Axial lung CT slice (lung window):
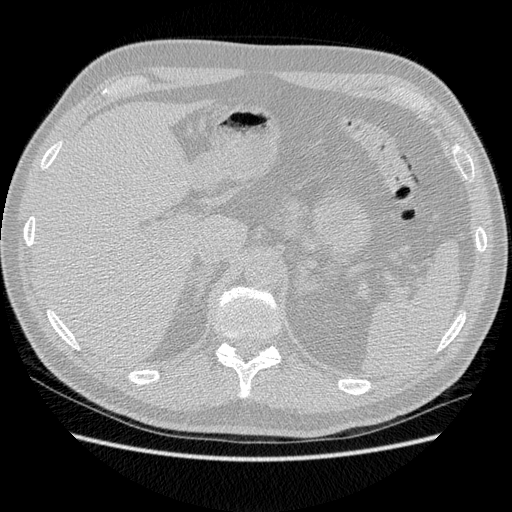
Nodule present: no